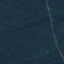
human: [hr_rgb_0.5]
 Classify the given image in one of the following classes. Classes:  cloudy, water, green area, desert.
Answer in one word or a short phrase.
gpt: green area